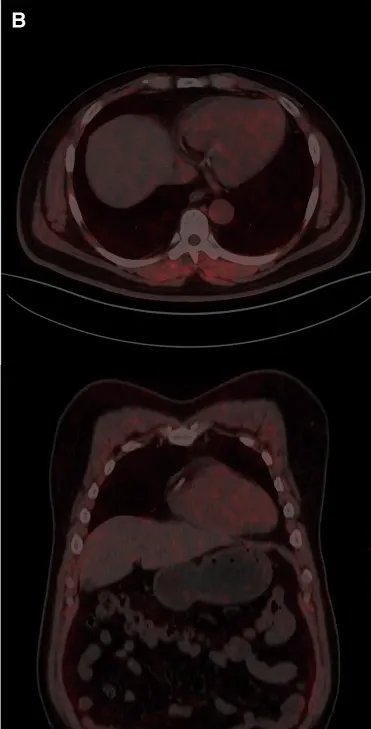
68Ga-FAPI-04 PET/CT myocardial imaging. B. Follow-up examination results after two months.
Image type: radiology (pet)